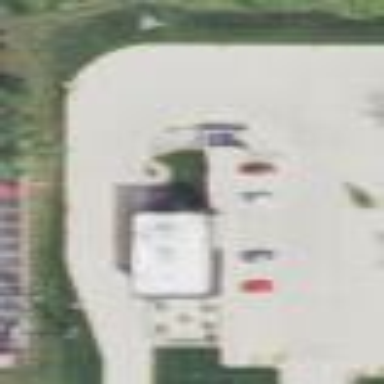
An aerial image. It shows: Fast food establishment.